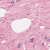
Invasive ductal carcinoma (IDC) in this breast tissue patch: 0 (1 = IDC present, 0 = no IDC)